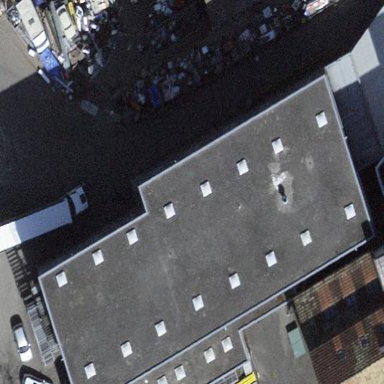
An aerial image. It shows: Flat-roofed building.